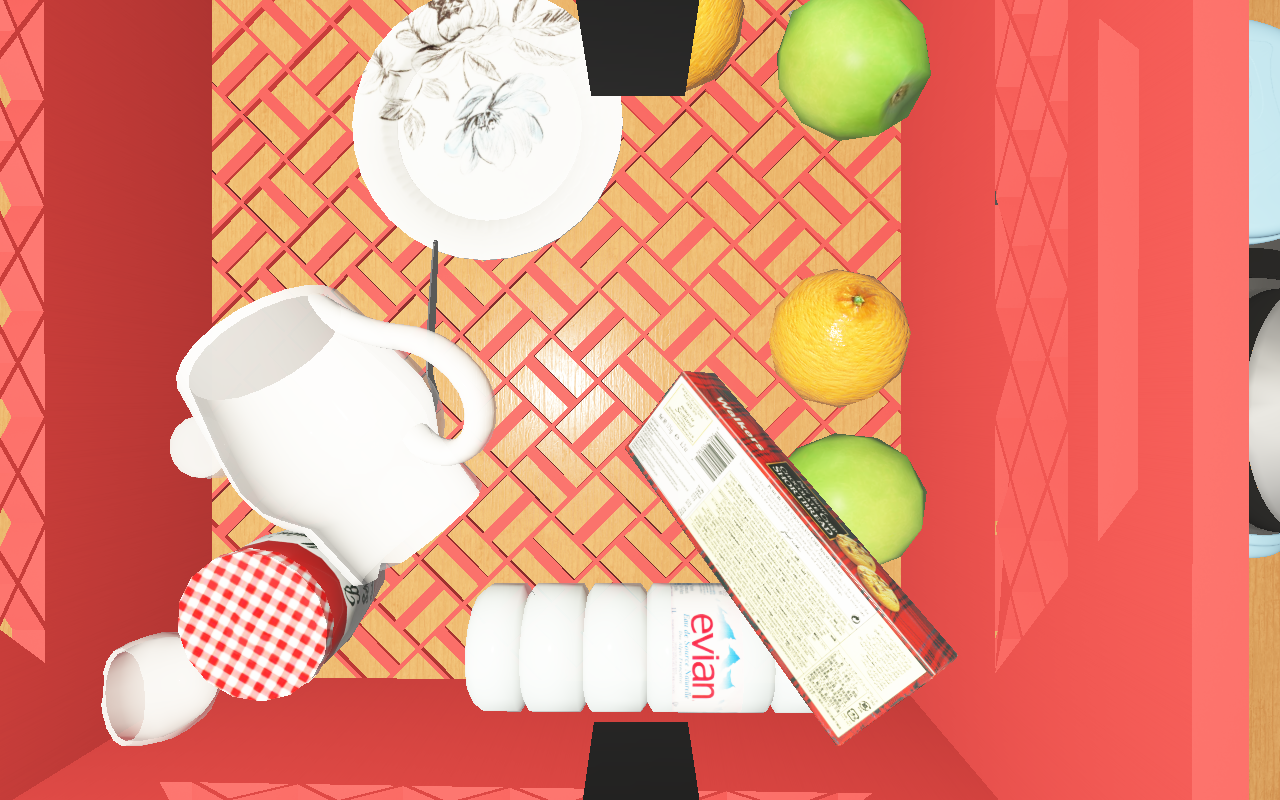
Objects in the scene:
water bottle
apple
apple
orange
orange
spoon
plate
glass
wineglass
biscuit box